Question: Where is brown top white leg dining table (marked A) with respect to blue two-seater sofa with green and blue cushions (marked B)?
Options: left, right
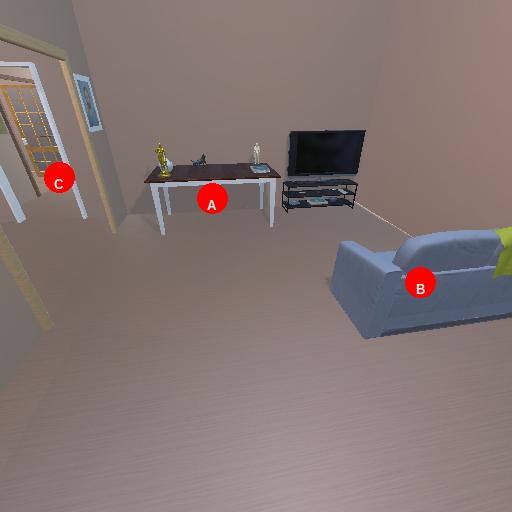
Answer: left